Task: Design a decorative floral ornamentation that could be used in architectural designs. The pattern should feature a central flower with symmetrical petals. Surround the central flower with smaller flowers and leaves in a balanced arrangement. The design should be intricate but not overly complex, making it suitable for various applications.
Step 579:
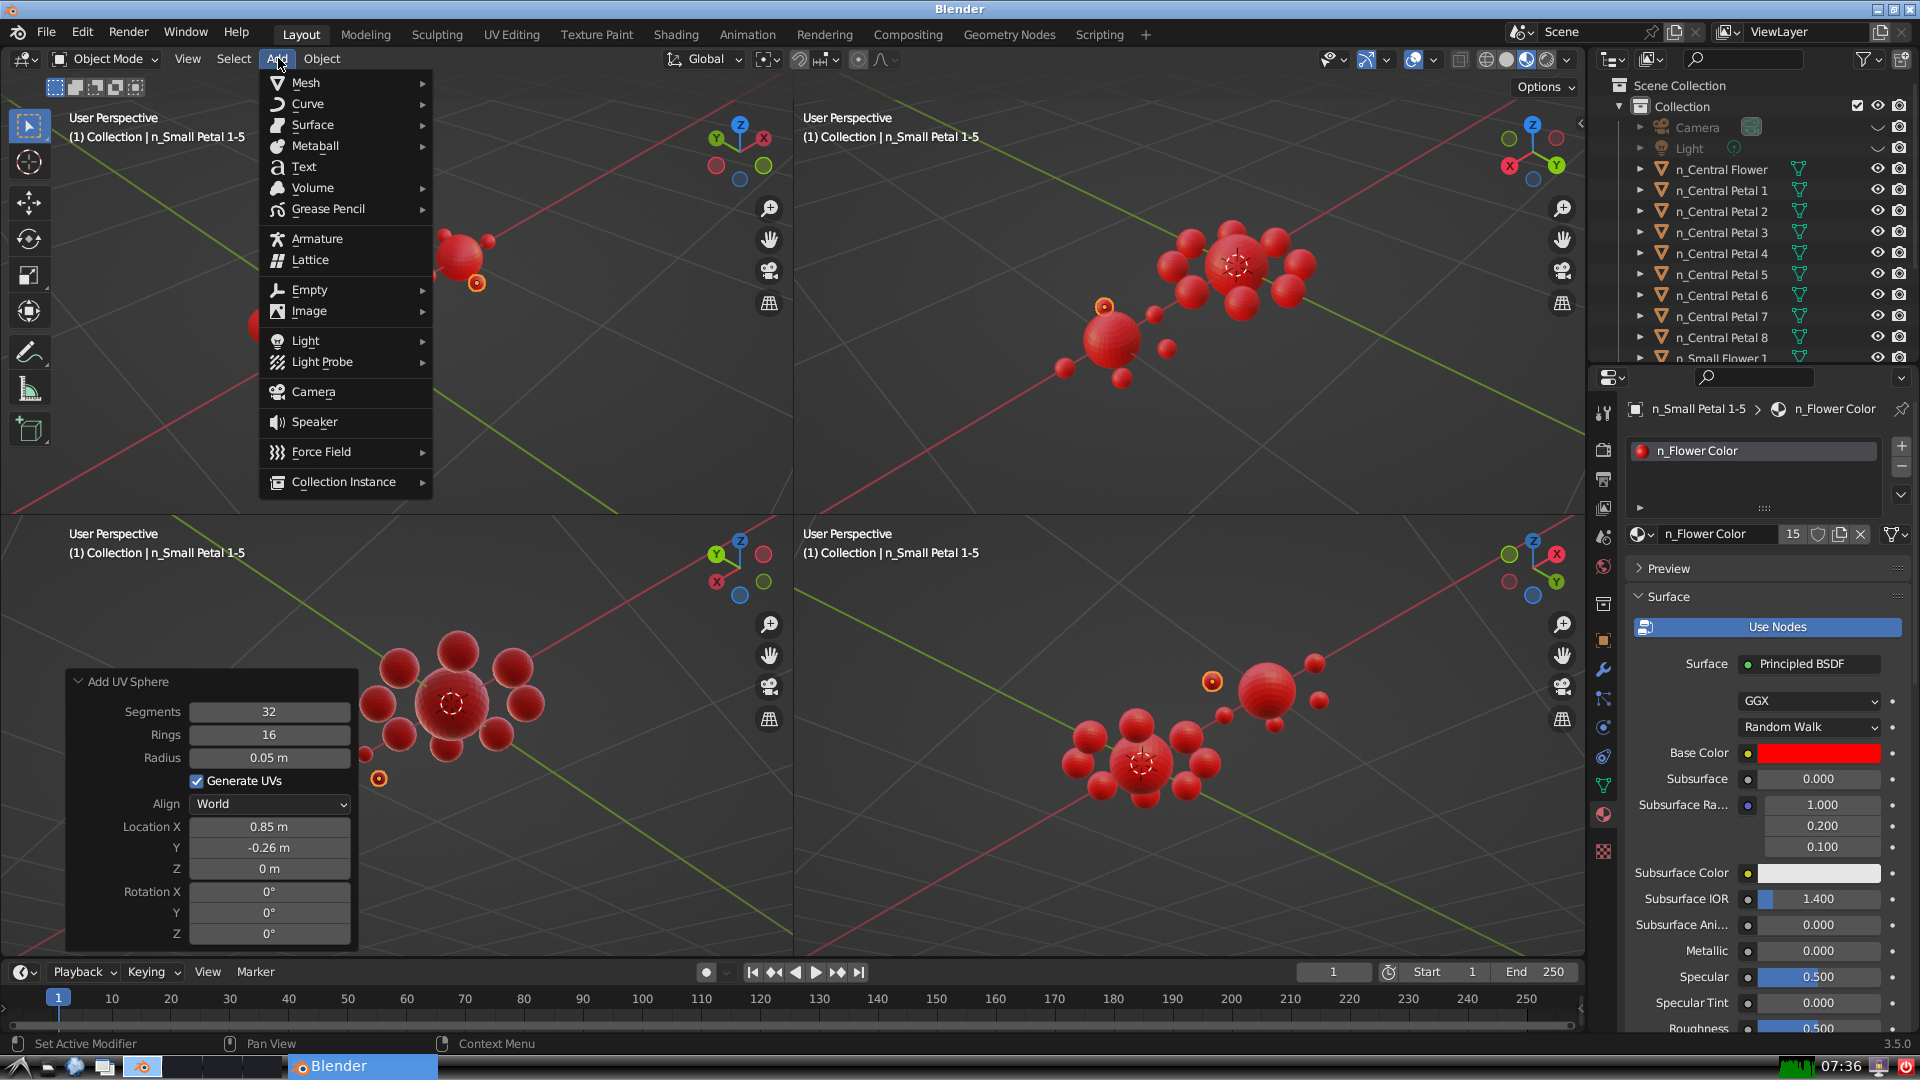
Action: {"mouse_move": [304, 82]}